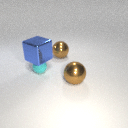
large blue metal cube above small cyan rubber sphere